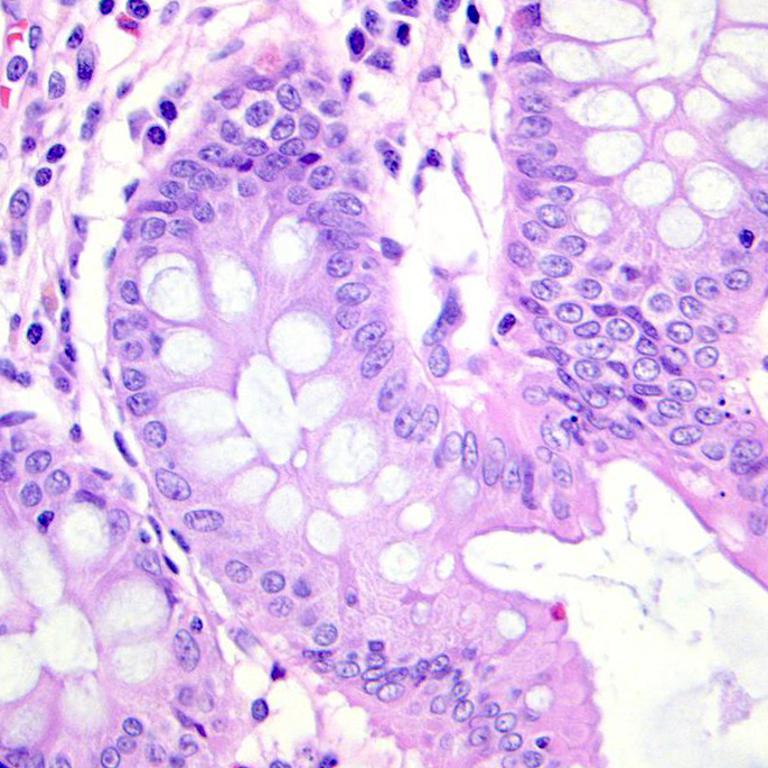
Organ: colon
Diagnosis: benign